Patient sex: F
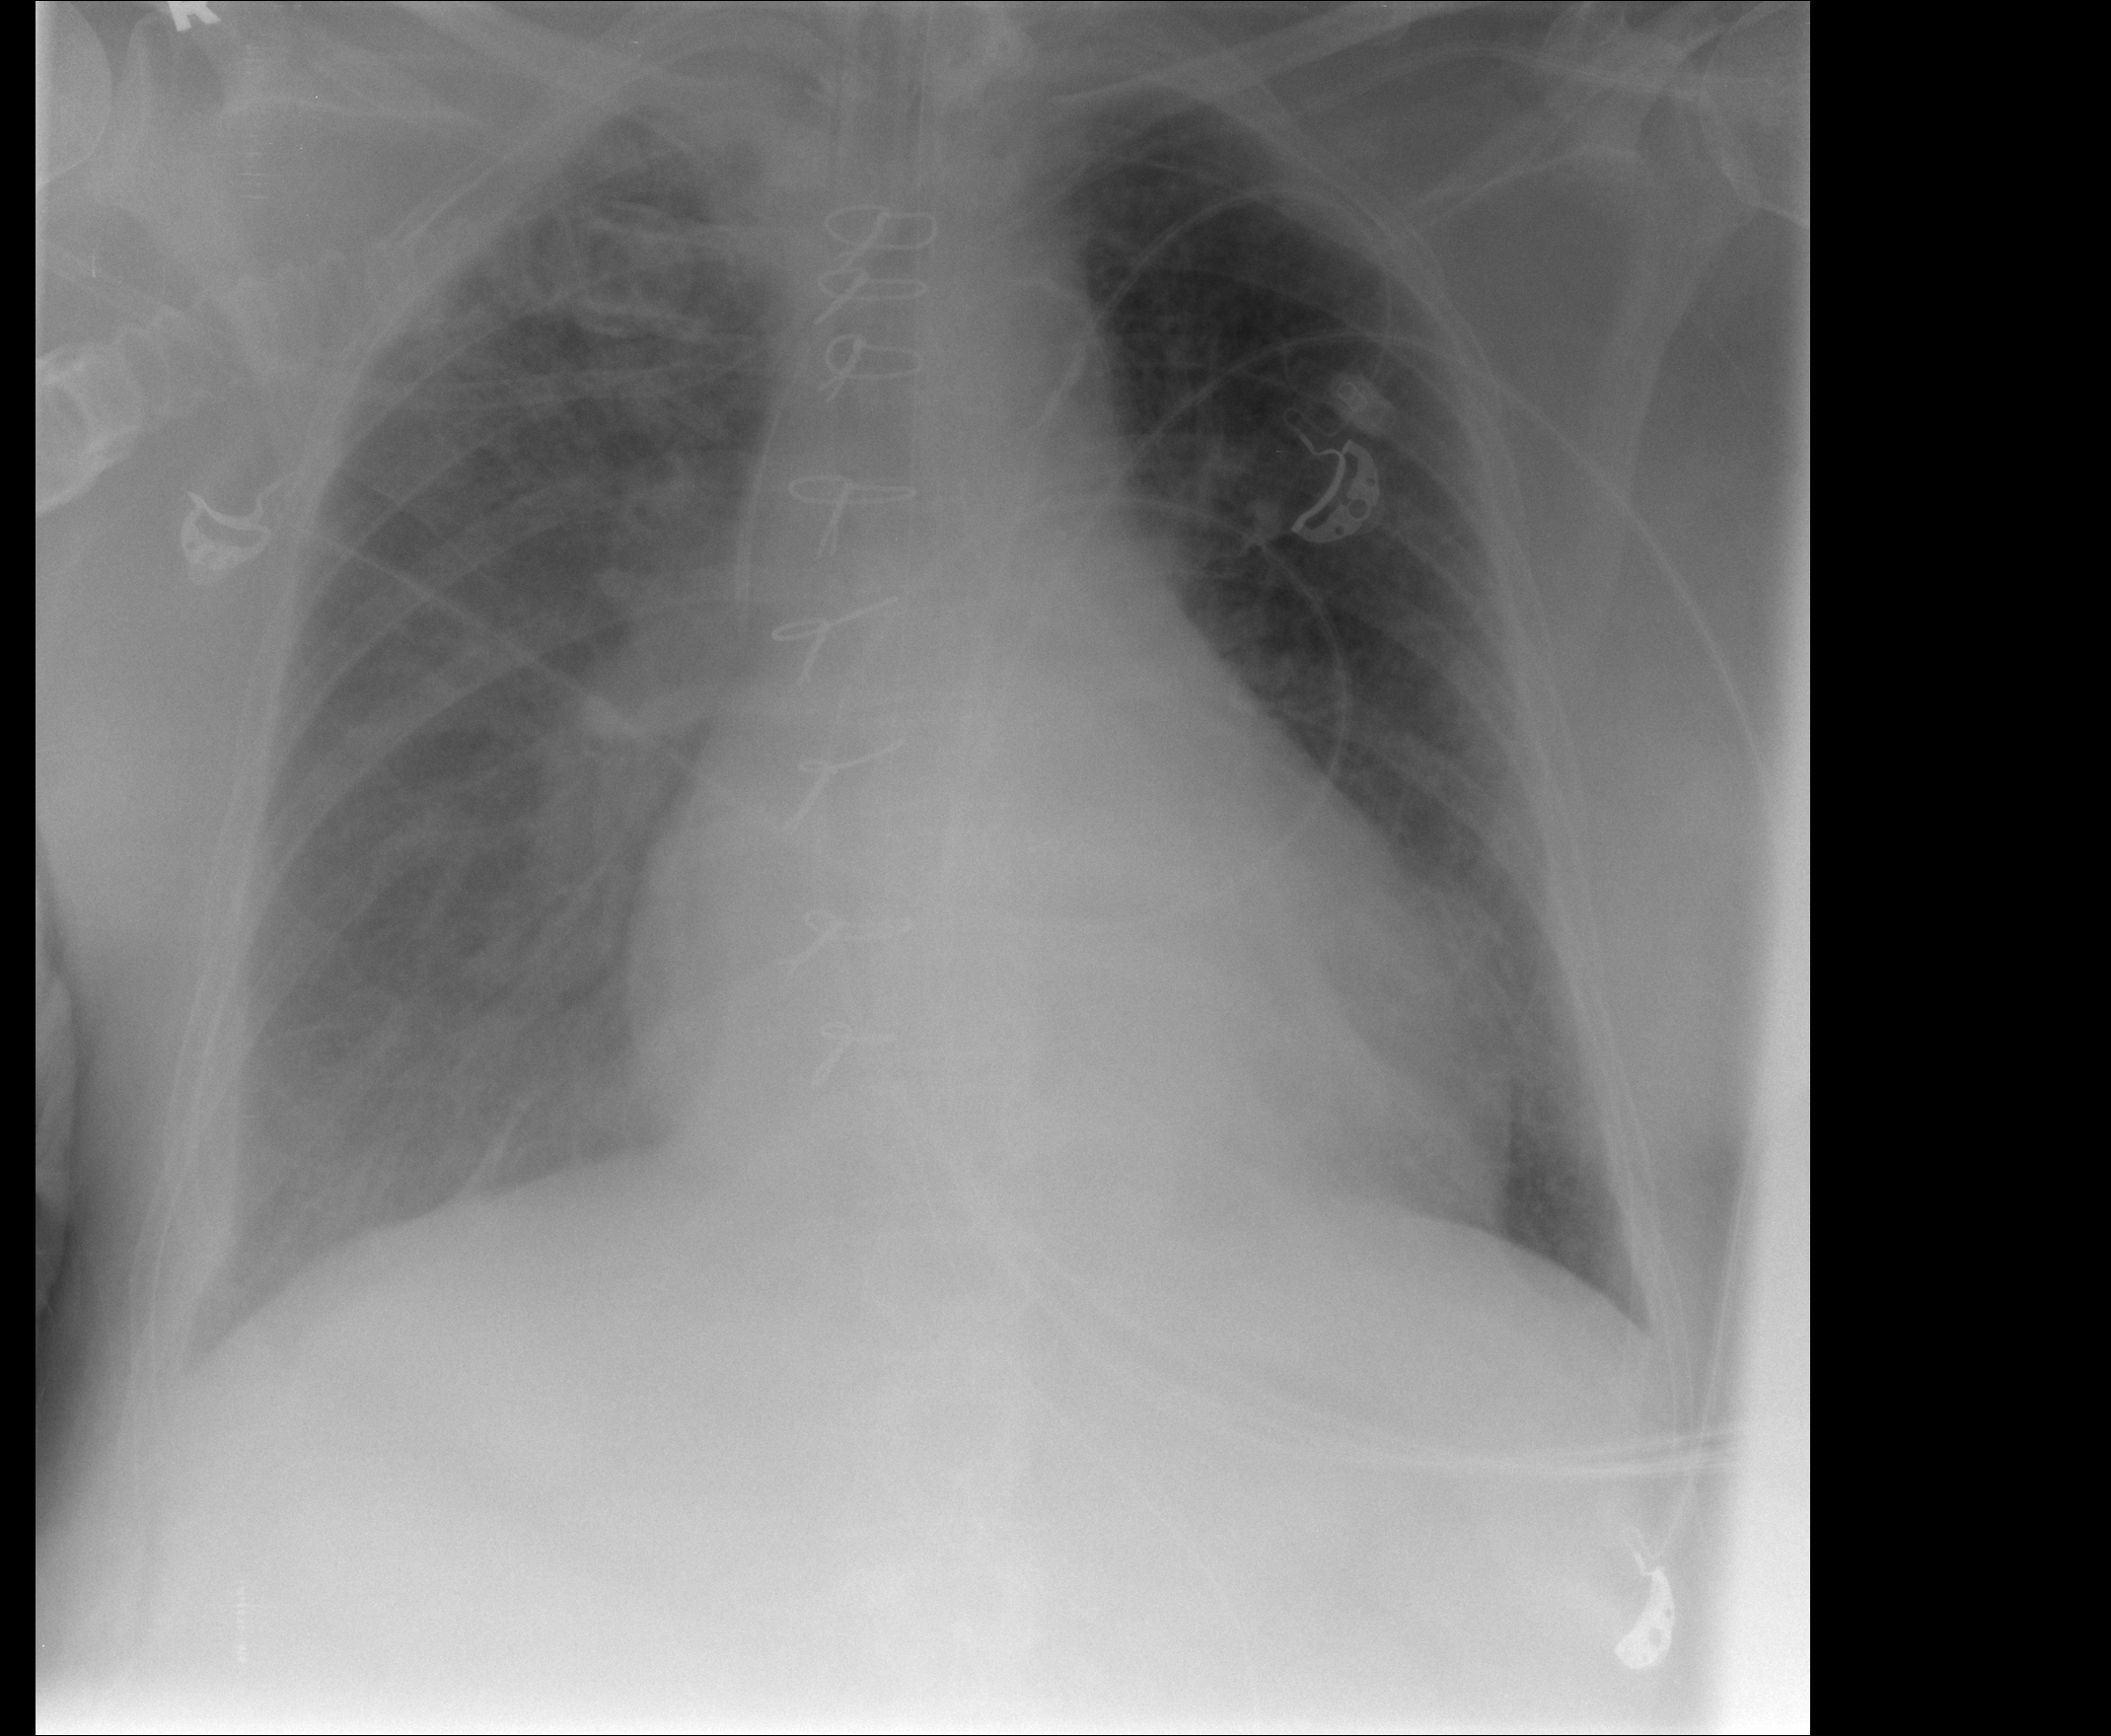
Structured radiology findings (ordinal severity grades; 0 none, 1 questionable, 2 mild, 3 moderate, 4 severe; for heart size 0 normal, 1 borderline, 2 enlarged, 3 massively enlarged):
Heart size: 1
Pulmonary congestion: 0
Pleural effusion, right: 3
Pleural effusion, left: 2
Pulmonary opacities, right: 0
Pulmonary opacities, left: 0
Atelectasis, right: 2
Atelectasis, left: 2